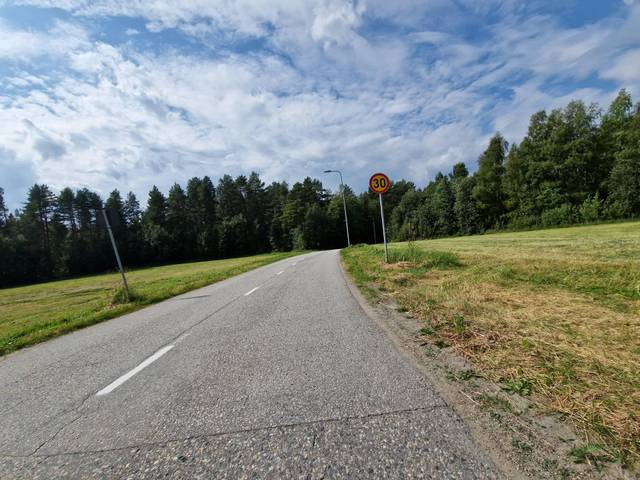
Region: Finland
Coordinates: 64.128, 28.412